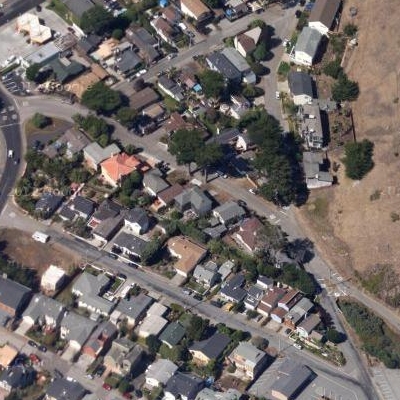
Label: fResident